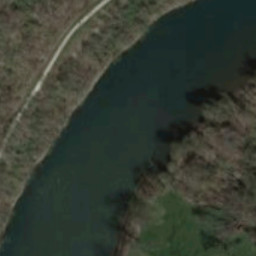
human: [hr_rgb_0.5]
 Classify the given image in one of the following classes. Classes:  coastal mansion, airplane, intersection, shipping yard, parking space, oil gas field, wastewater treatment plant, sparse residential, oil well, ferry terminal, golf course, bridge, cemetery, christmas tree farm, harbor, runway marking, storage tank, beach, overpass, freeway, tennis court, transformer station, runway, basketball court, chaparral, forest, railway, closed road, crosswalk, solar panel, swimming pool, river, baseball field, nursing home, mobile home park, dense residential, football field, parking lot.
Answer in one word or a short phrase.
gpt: river